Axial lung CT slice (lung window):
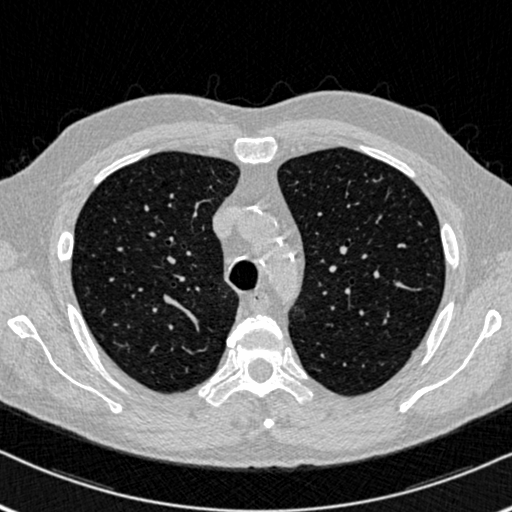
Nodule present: no